Question: Anybody understand why these special character: "A's" get a really strange kerning?
<URL>
They look fine here: <URL>
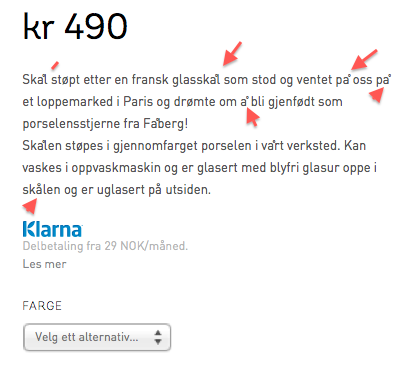
Answer: The first word in the copy text shown in the screen shot is "Skal", which often looks quite normal but isn't: the "a" is really two characters, a basic Latin letter "a" followed by U+030A COMBINING RING ABOVE. While this is correct as such, and "canonical equivalent" to the normal "a" by the Unicode standard, the reality is more obscure.
Although canonical equivalent sequences are "expected" to render the same, this often does not happen. For one thing, the font being used might not contain U+030A, and strange things may happen then. Moreover, there is really no general requirement on software, in the Unicode standard or in HTML specifications, that combining characters like U+030A be supported at all.
It is a general W3C policy, though not part of HTML specifications or drafts, that Normalization Form C be used. This includes the principle that characters like "a" are represented with their own codes, not as pairs of a basic character and a combining diacritic mark. See <URL>.
In this specific case, the following CSS declaration applies to the text:
'''
font-family: DIN,Arial,Helvetica,sans-serif !important;
'''
What happens here is that the DIN font is used for the basic Latin letters, but not for U+030A, since that character has no glyph in the DIN font. The Arial font is used for it. Generally, when you mix a base character from one font with a combining mark from another font, you should expect diaster or worse.
The simplest solution would seem to be to use "a" as a single, "precomposed" character, U+00E5, instead of the two-character sequence. The DIN font contains it.
Another solution is to drop the use of DIN. When Arial is used, the combining mark works OK in modern browsers, as now it will be used on a base character from the same font.
Note that you may have similar issues with other characters, like "e" (e with acute accent).